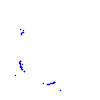
Particle: proton